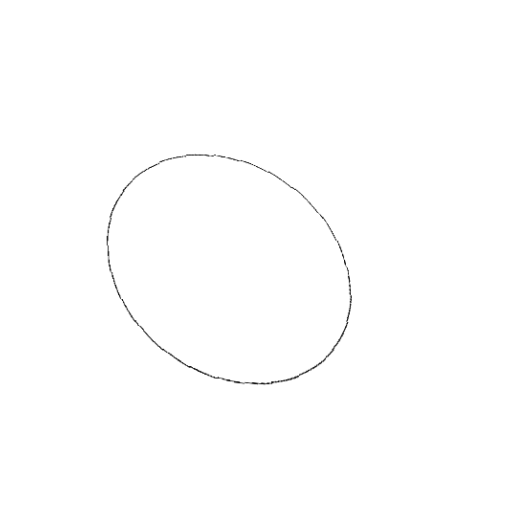
Crossing number: 0